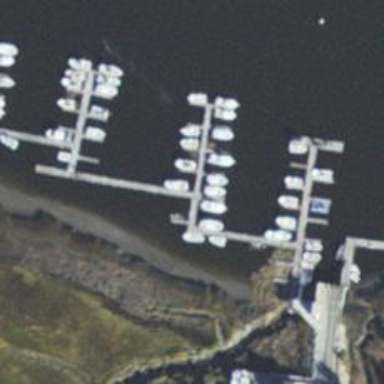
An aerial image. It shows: Pier with mooring facilities.